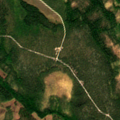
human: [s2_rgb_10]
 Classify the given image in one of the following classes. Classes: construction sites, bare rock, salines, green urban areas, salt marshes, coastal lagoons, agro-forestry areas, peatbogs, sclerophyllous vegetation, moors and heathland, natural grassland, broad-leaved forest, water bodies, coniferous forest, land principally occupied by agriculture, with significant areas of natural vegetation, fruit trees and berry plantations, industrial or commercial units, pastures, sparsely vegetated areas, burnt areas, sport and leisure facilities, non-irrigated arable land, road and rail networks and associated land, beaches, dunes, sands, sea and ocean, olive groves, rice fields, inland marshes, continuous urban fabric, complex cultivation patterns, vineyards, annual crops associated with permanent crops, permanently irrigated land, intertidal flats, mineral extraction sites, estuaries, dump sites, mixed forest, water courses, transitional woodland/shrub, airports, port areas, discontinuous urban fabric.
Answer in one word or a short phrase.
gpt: coniferous forest, mixed forest, transitional woodland/shrub